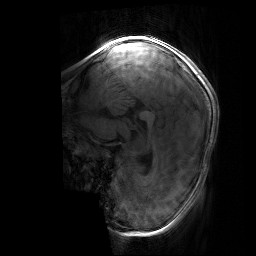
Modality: T1w
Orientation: sagittal
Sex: male
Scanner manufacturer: siemens
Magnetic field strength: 3 T
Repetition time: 1.9 s
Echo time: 0.00243 s